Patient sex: M
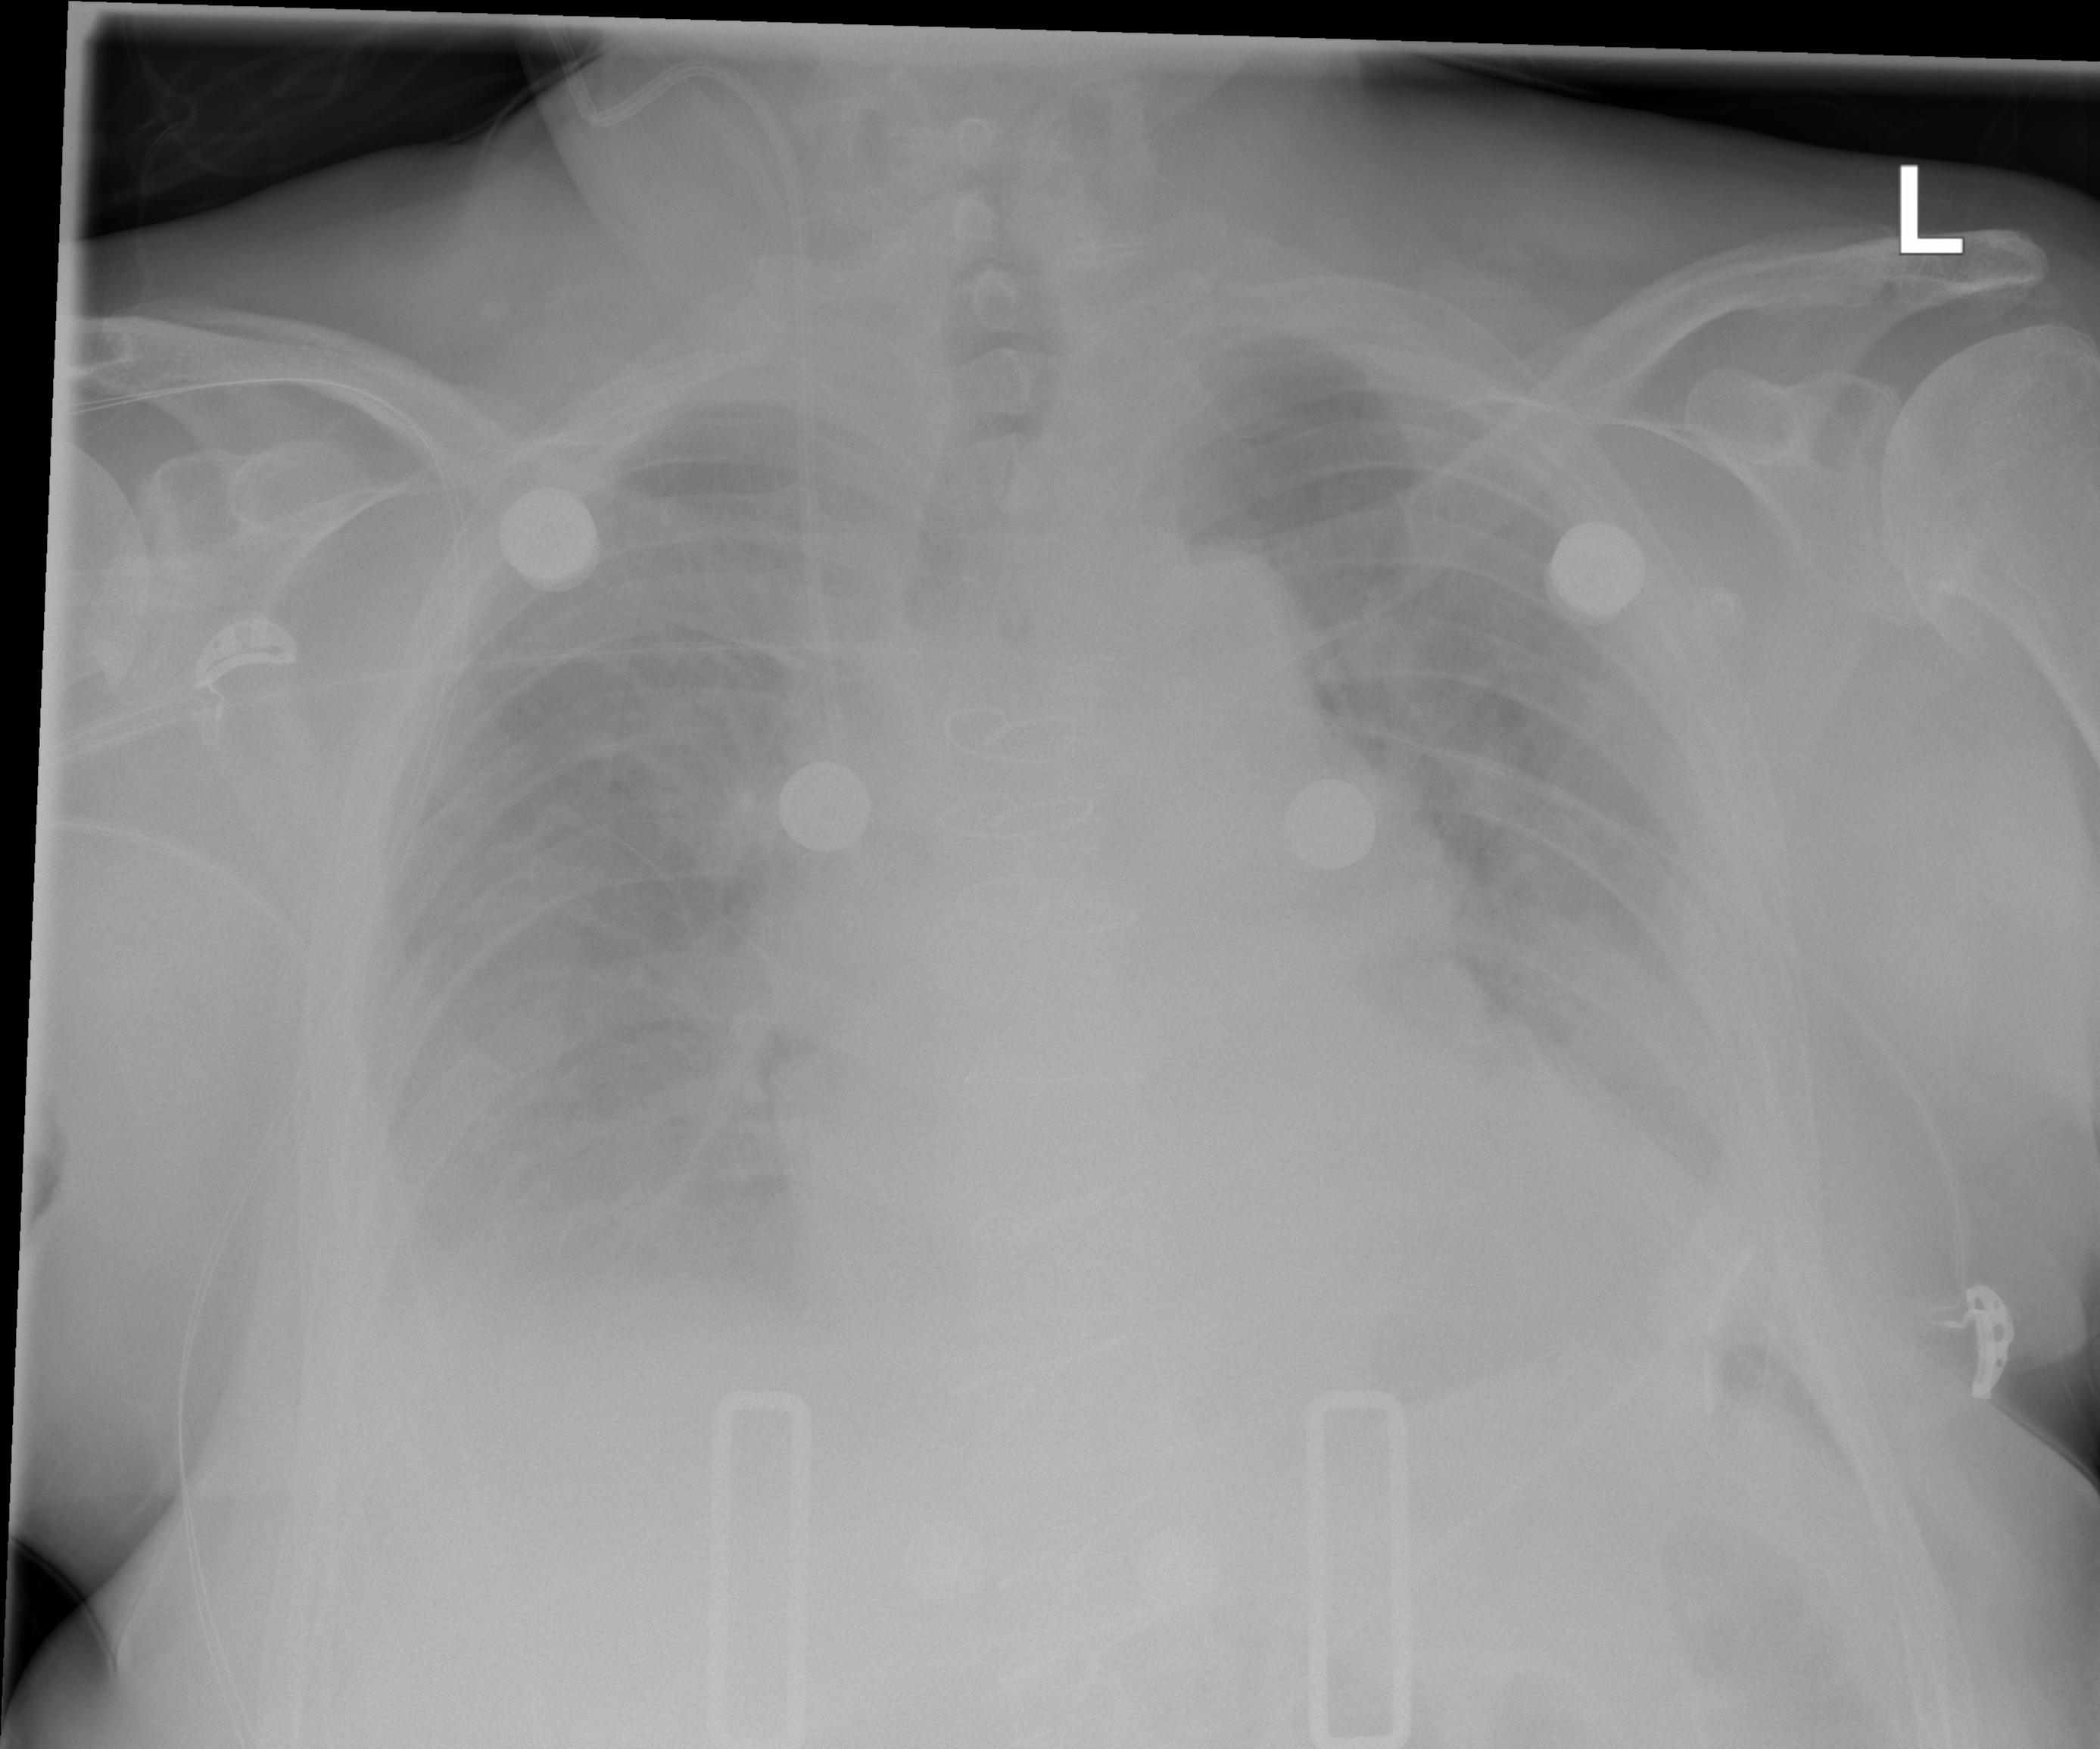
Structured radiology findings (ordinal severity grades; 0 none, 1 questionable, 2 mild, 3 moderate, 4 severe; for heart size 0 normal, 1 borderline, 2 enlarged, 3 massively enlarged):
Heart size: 2
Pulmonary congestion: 0
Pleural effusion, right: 2
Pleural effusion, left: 2
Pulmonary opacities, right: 0
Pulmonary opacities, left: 0
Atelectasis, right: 0
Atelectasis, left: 2